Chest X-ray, AP view. Patient: 30 years old, sex F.
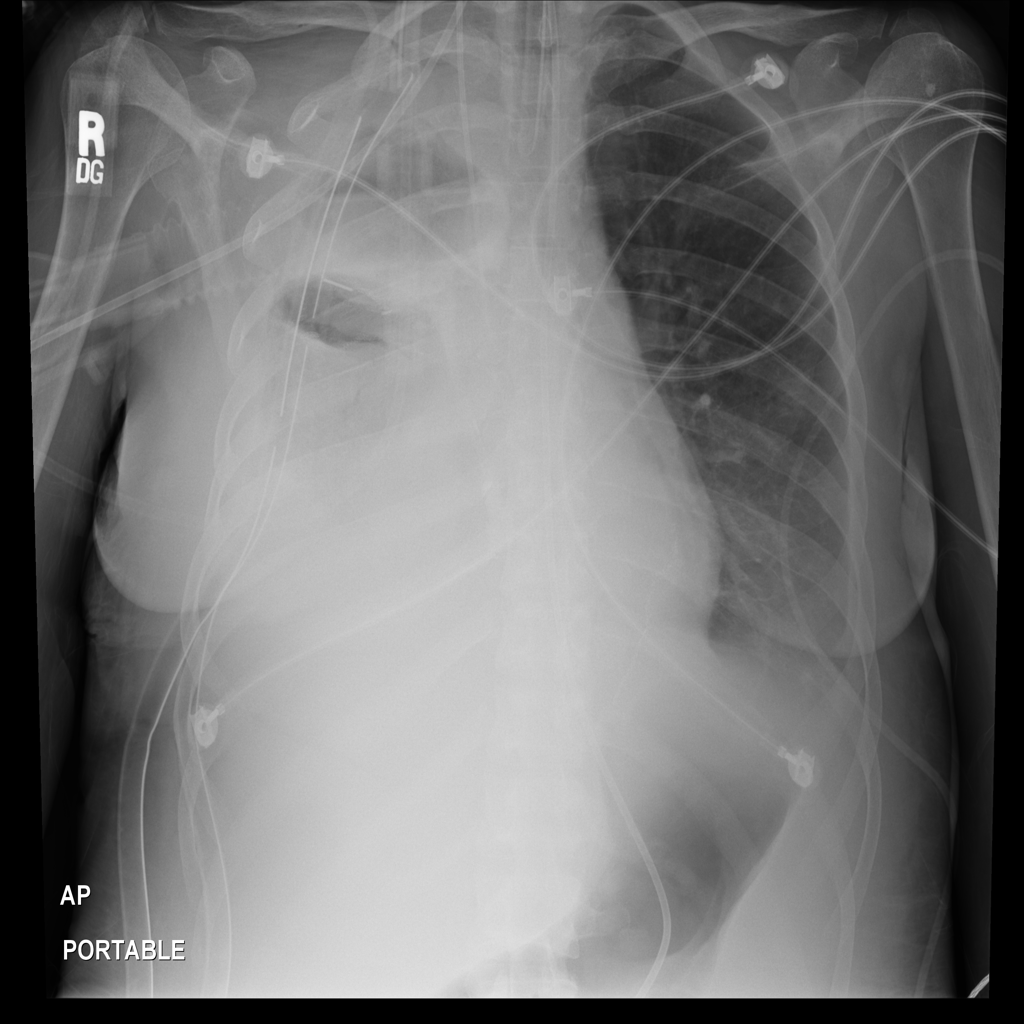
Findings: Effusion